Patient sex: M
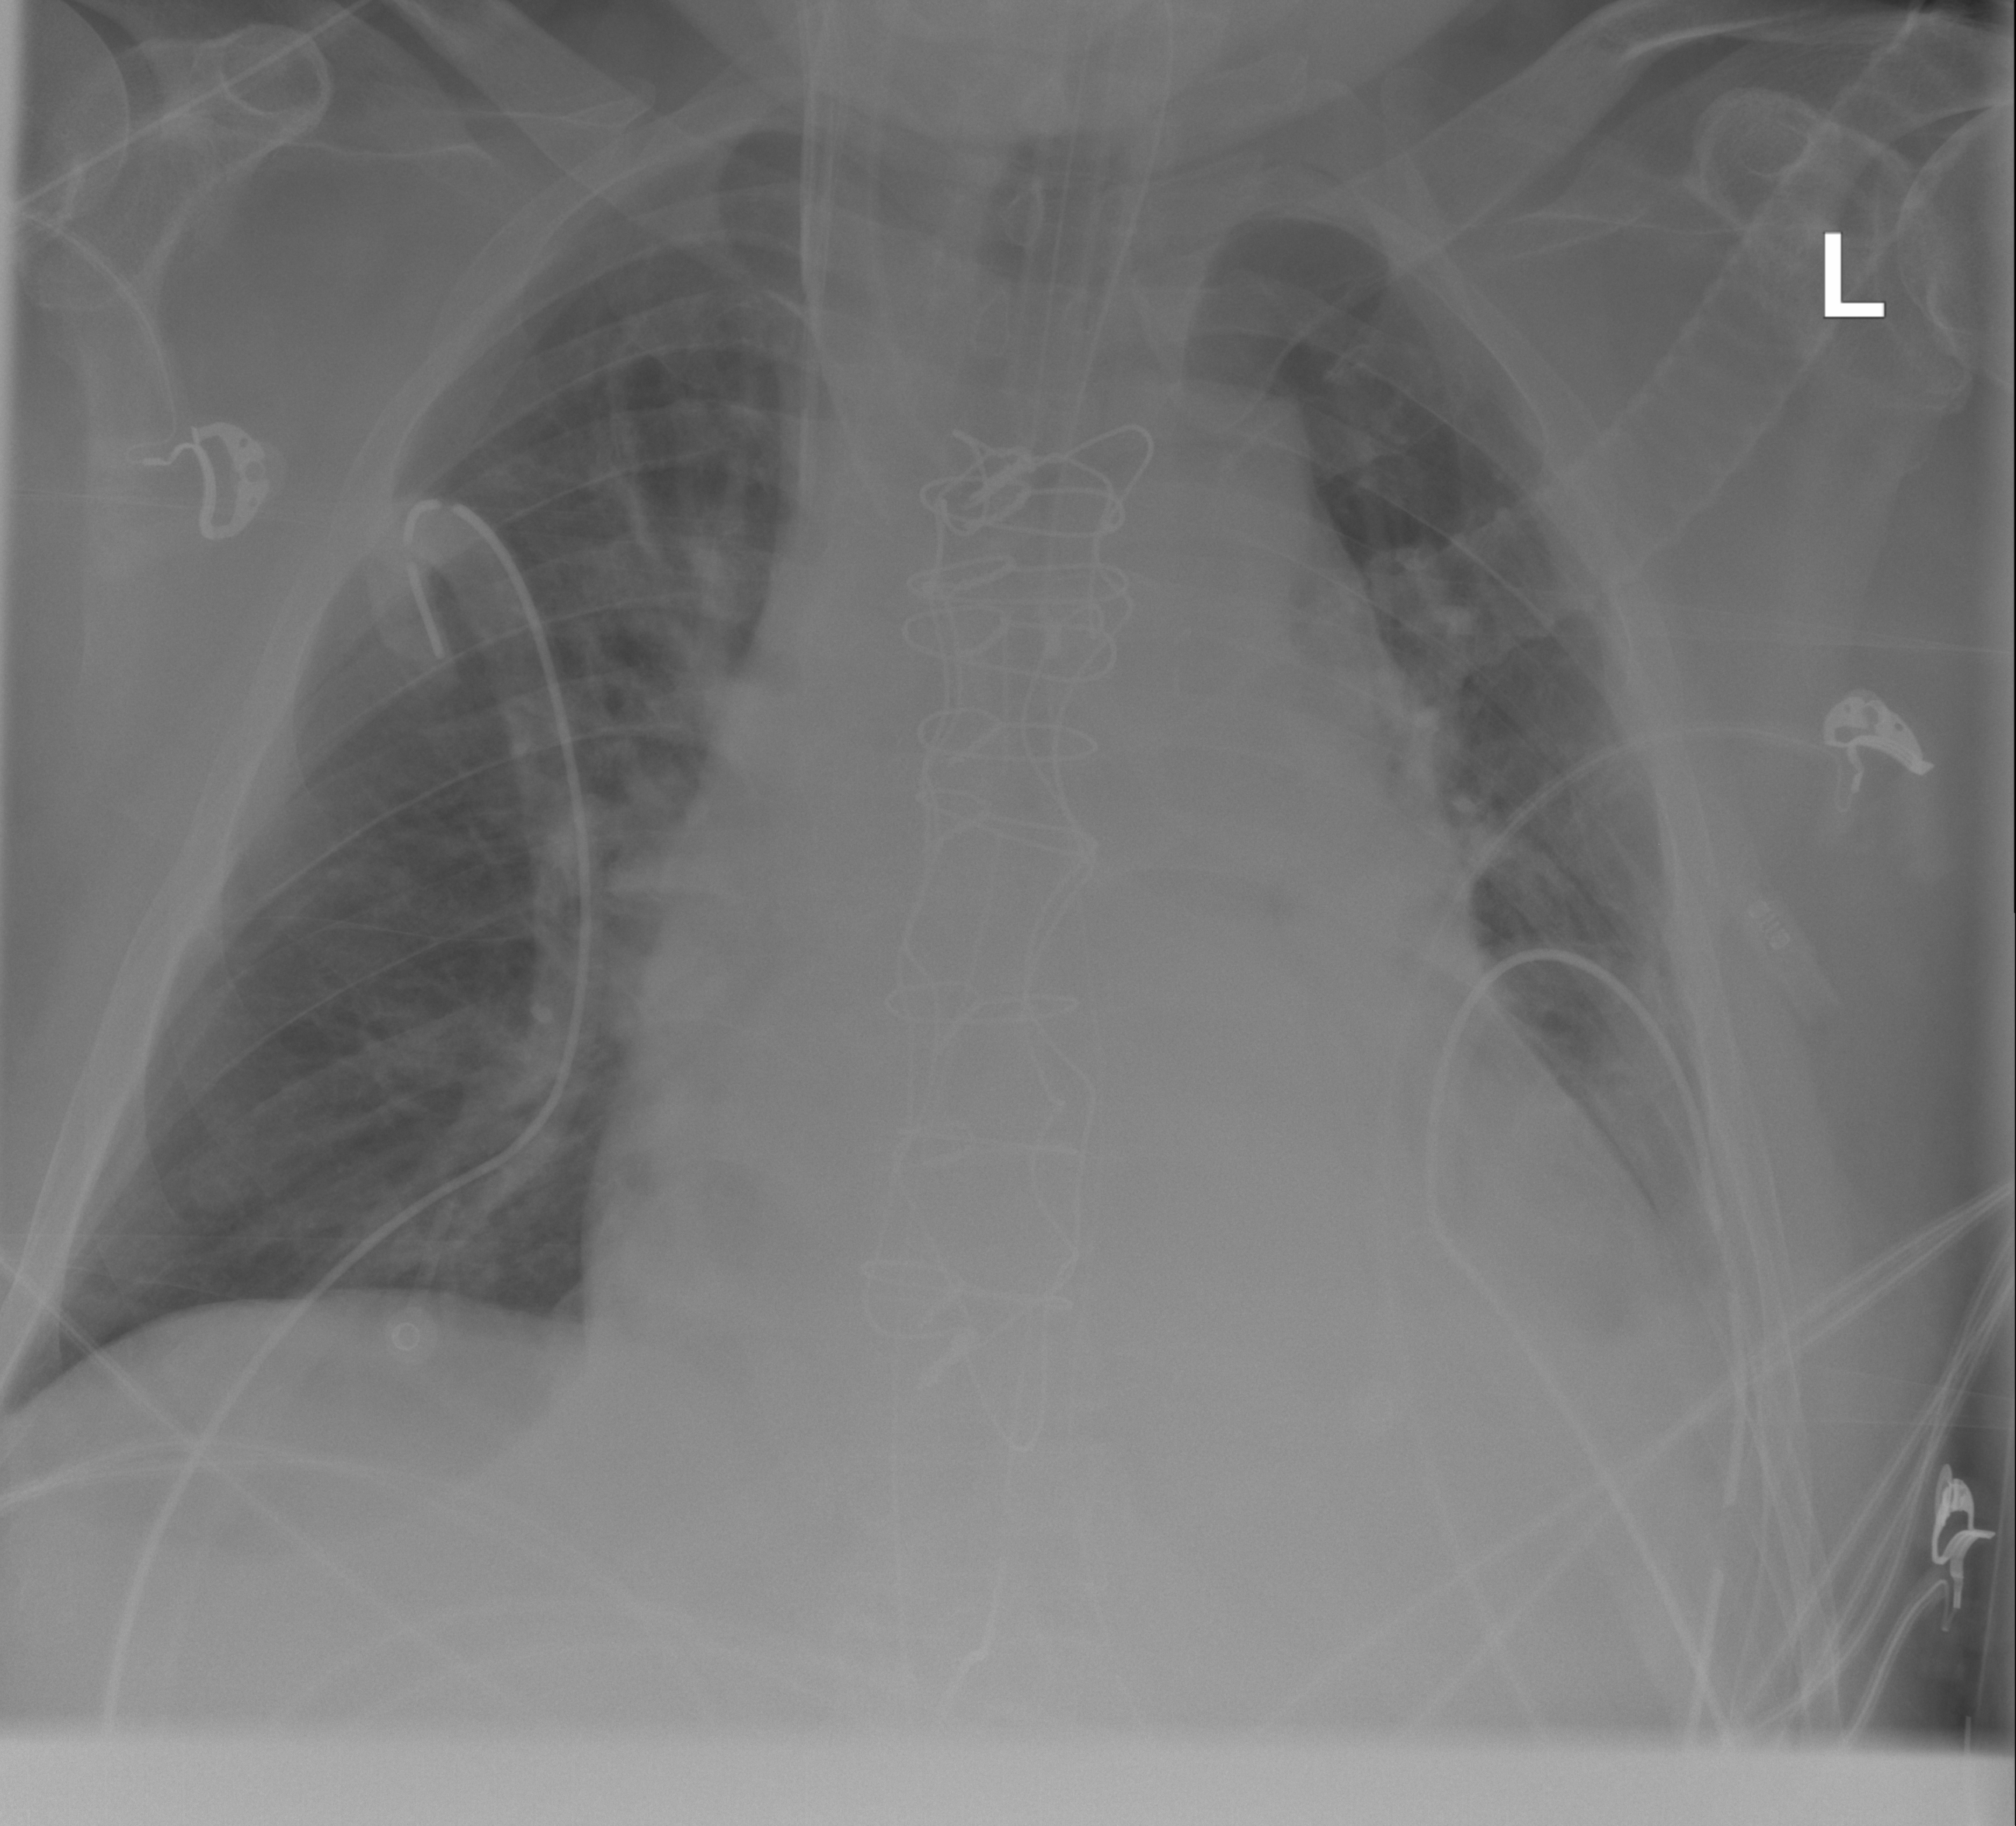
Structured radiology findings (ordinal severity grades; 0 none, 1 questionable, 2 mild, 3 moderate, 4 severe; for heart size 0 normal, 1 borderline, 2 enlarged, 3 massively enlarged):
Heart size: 3
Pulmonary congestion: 1
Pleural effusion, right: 2
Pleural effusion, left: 2
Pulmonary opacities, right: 0
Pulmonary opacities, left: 0
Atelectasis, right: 2
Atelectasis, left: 3